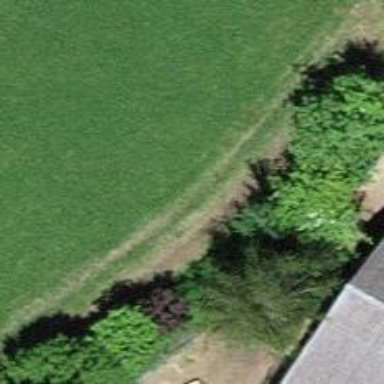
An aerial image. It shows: Track with grade2 tracktype.